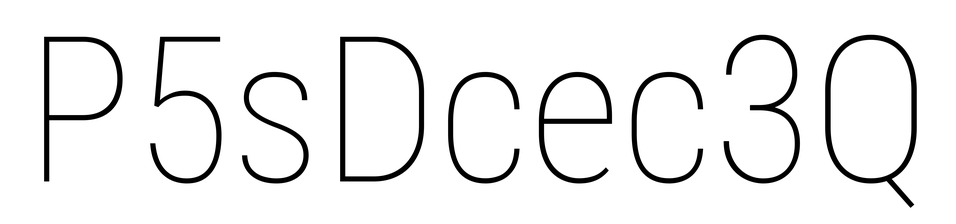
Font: Roboto_Condensed_Thin